Question: I have dataset of RNA expression values of different samples. I applied linear fitting and Bayes statistics on them and then plotted log fold change ("LogFC") against "P.Value" to obtain the following ggplot. Now I want to colour values with "LogFC" < -2 or > 2 and values with "P.Value" <0.05 both with a different colour than the rest of values. How can I do that?

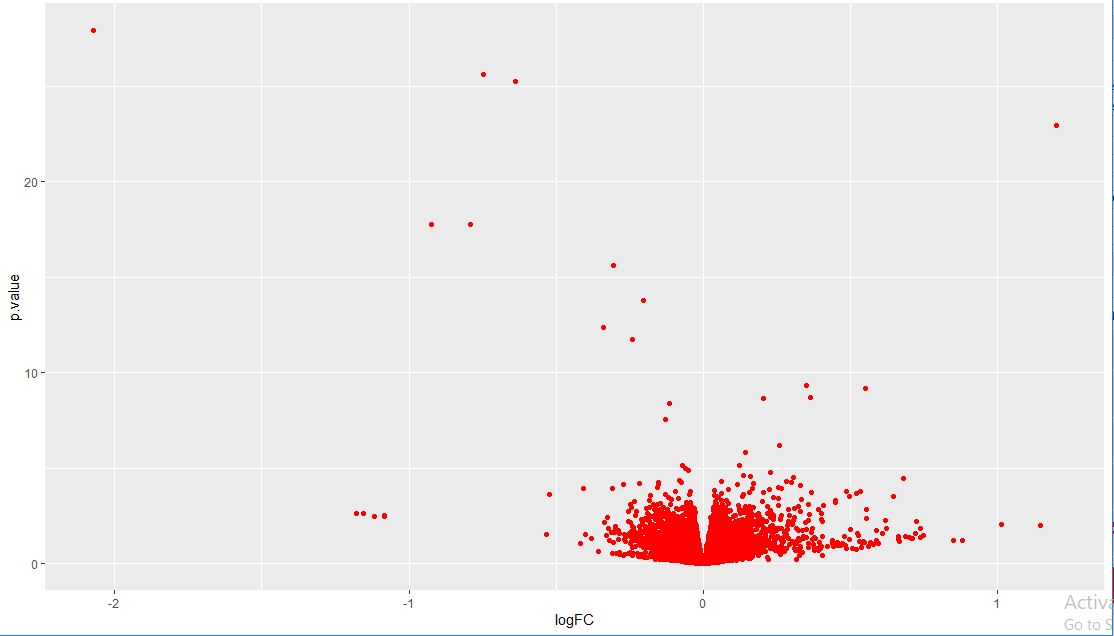
Answer: While you could indeed plot subsets of the data as layers, you could also make the colour aesthetic a nested 'ifelse()' statement. You'll get the correct legend too. Example below:
'''
library(ggplot2)
set.seed(0)
df <- data.frame(
logFC = rt(10000, 10),
pvalue = runif(10000)
)
ggplot(df, aes(logFC, log10(pvalue))) +
geom_point(
aes(colour = ifelse(is.na(pvalue) | pvalue > 0.05 | abs(logFC) < 2, "n.s.",
ifelse(logFC >= 2, "Up", "Down")))
) +
scale_colour_manual(values = c("limegreen", "grey50", "dodgerblue"),
name = "Category") +
scale_y_continuous(trans = "reverse")
'''

<URL>